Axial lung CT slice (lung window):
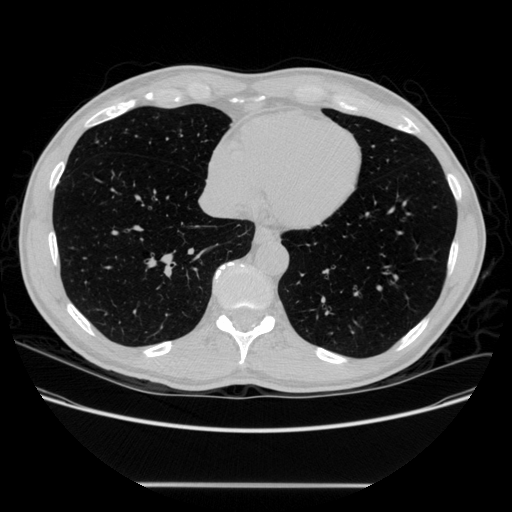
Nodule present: no